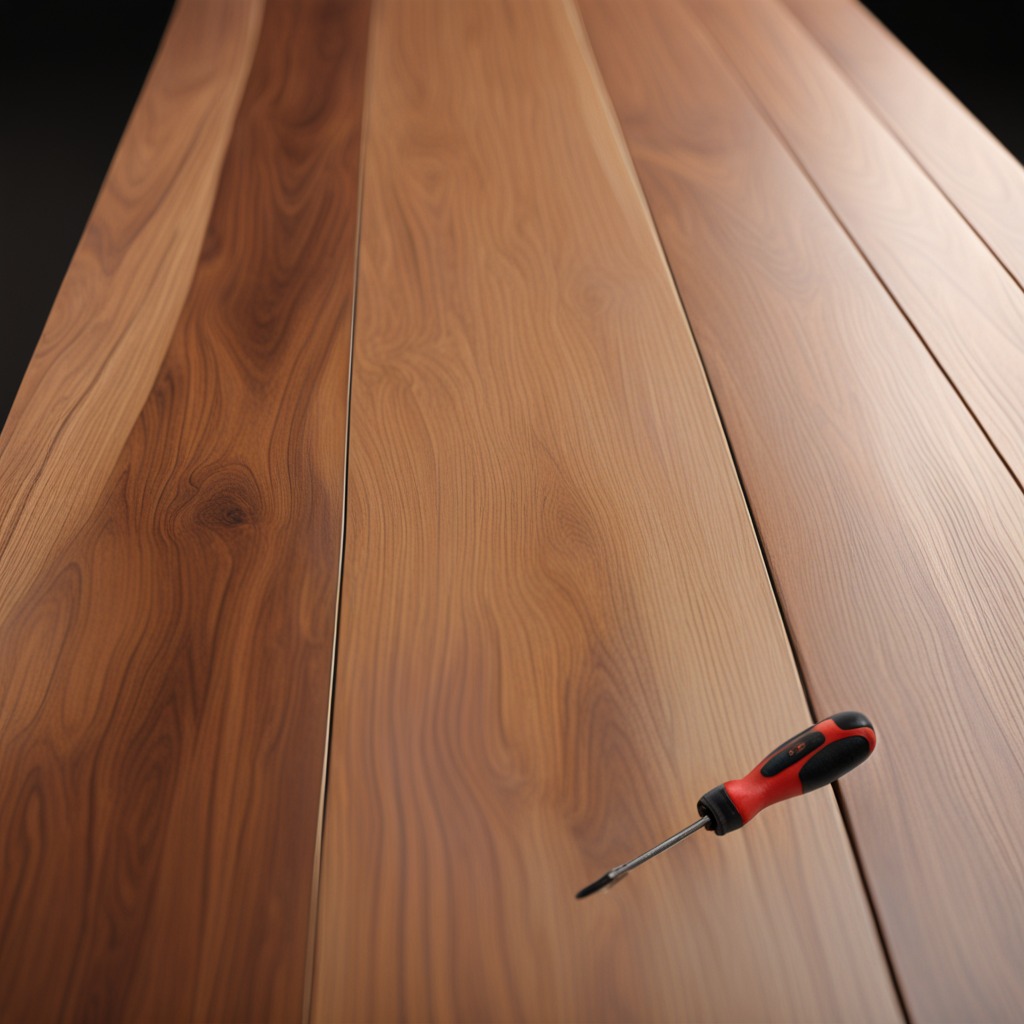
A screwdriver is lying on the wooden table in a carpentry studio.